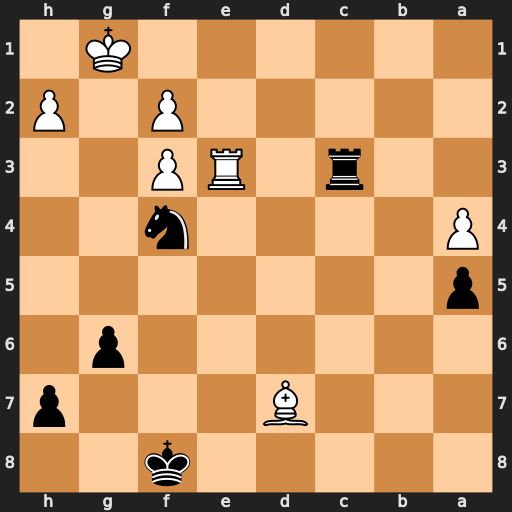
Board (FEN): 5k2/3B3p/6p1/p7/P4n2/2r1RP2/5P1P/6K1
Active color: b
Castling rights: -
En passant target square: -
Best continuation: Rc1+ Re1 Rxe1#